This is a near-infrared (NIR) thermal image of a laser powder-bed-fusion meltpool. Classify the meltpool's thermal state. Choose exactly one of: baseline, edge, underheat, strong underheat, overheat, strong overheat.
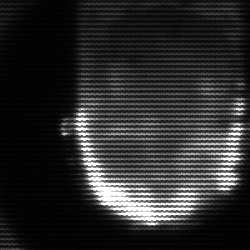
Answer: baseline